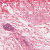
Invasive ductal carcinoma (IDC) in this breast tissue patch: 0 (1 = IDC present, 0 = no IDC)